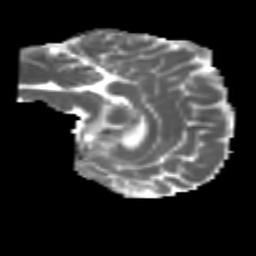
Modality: MD
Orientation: sagittal
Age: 29
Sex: male
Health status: healthy